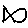
Label: fish